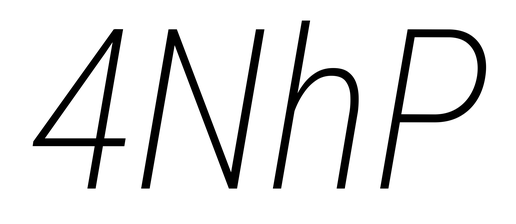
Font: Roboto-Italic_Condensed_ExtraLight_Italic